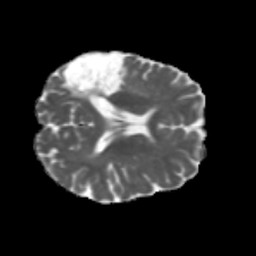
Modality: MD
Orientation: axial
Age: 59
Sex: female
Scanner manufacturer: siemens
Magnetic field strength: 3 T
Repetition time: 5.47 s
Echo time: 0.0854 s